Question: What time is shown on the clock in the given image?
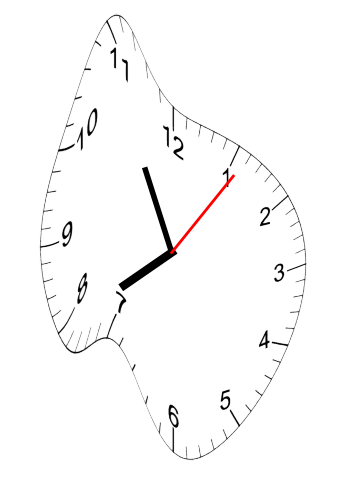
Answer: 07:55:06